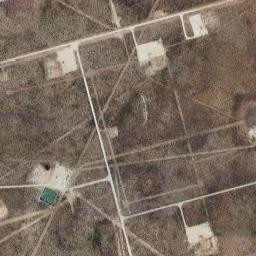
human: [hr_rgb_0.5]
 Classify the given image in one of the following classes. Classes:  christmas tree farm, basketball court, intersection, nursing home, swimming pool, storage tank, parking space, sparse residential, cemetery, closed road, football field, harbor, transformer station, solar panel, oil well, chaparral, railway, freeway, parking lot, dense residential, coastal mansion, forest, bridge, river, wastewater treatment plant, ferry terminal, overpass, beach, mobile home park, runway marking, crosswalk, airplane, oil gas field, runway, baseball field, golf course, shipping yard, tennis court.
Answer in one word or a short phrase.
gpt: oil gas field